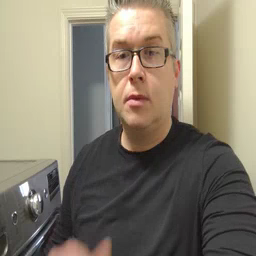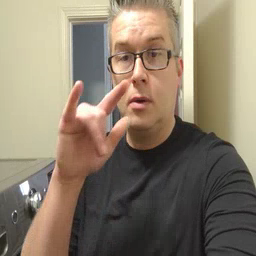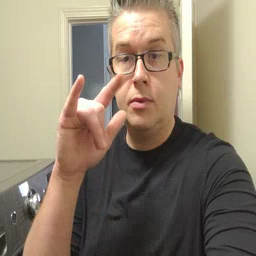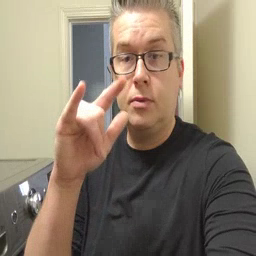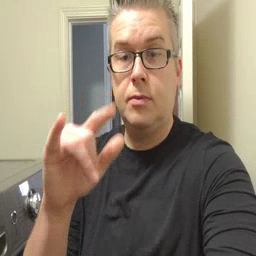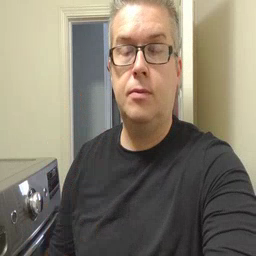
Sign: airplane